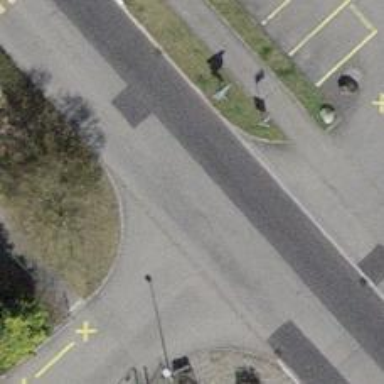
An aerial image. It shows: Public transport stop position.